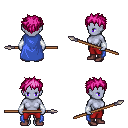
a pixel art fantasy rpg character, female body template, dark elf, purple skin, blue cape, red pants, pink bedhead hairstyle, white cloth bracers, maroon shoes, spear, four views (front, back, left, right), 2x2 character sprite sheet, small pixel art, hard edges, no anti-aliasing